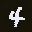
Label: 4